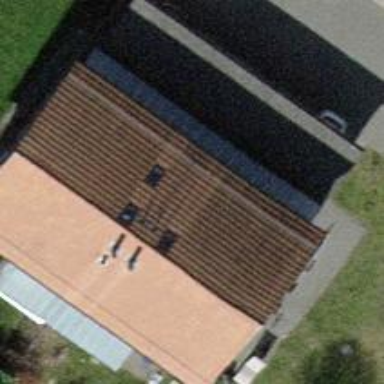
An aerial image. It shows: Semi-detached house with gabled roof.